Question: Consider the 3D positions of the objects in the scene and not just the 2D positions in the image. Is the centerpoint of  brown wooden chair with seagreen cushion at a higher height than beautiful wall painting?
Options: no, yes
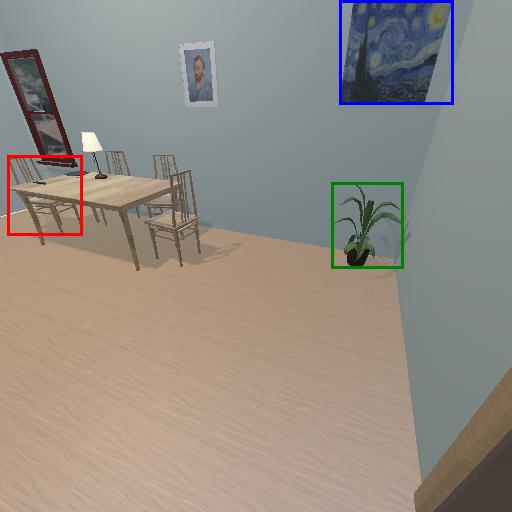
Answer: no